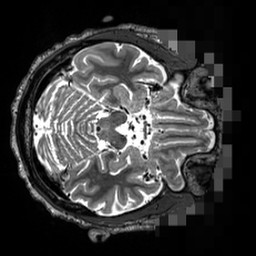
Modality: T2w
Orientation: axial
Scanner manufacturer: siemens
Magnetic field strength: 3 T
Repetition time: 3.2 s
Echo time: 0.564 s